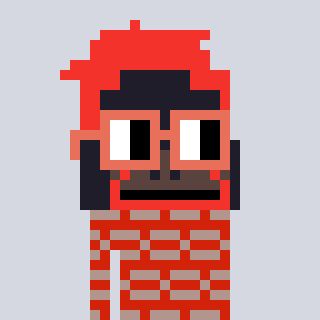
a pixel art character with square orange glasses, a orangutan-shaped head and a red-colored body on a cool background